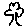
Label: tree